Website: bh-photo
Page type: store-pickup
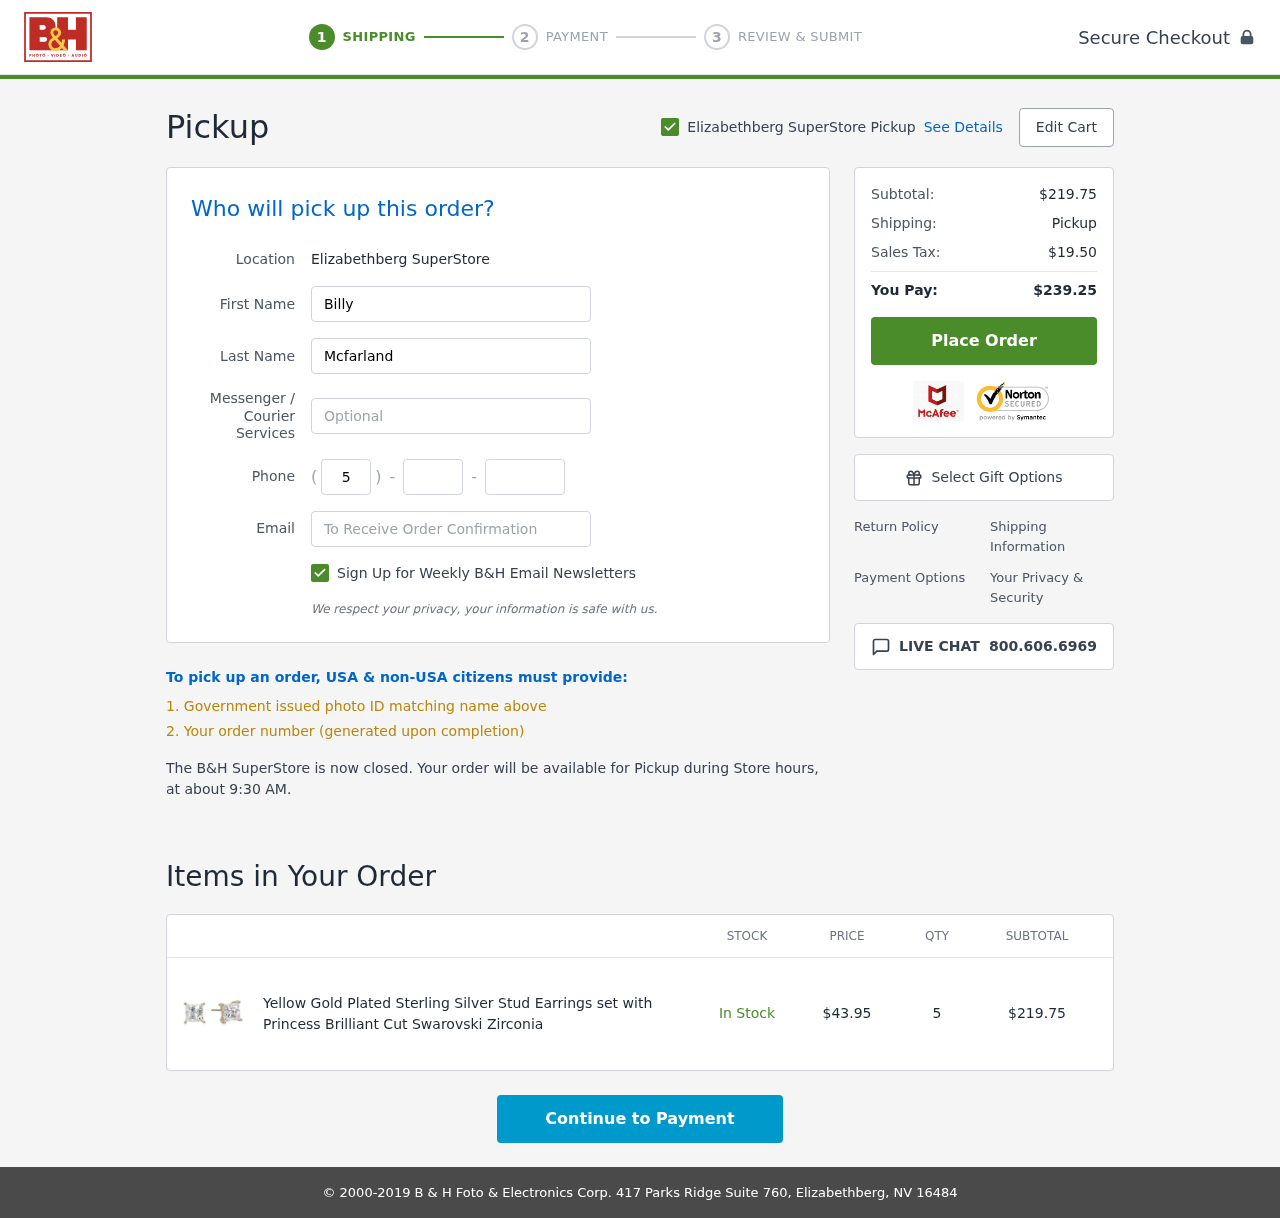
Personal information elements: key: PII_EMAIL
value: billy_mcfarland@yahoo.com
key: PII_FIRSTNAME
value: Billy
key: PII_LASTNAME
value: Mcfarland
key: PII_LOCATION1_CITY
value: Elizabethberg SuperStore Pickup
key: PII_LOCATION1_CITY
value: Elizabethberg SuperStore
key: PII_PHONE_AREA
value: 560
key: PII_PHONE_PREFIX
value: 940
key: PII_PHONE_SUFFIX
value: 9034
Product elements: key: PRODUCT1_NAME
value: Yellow Gold Plated Sterling Silver Stud Earrings set with Princess Brilliant Cut Swarovski Zirconia
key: PRODUCT1_PRICE
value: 43.95
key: PRODUCT1_QUANTITY
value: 5
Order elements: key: ORDER_SUBTOTAL
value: $219.75
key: ORDER_TAX
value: $19.50
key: ORDER_TOTAL
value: $239.25